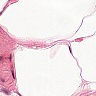
Metastatic tissue present: no